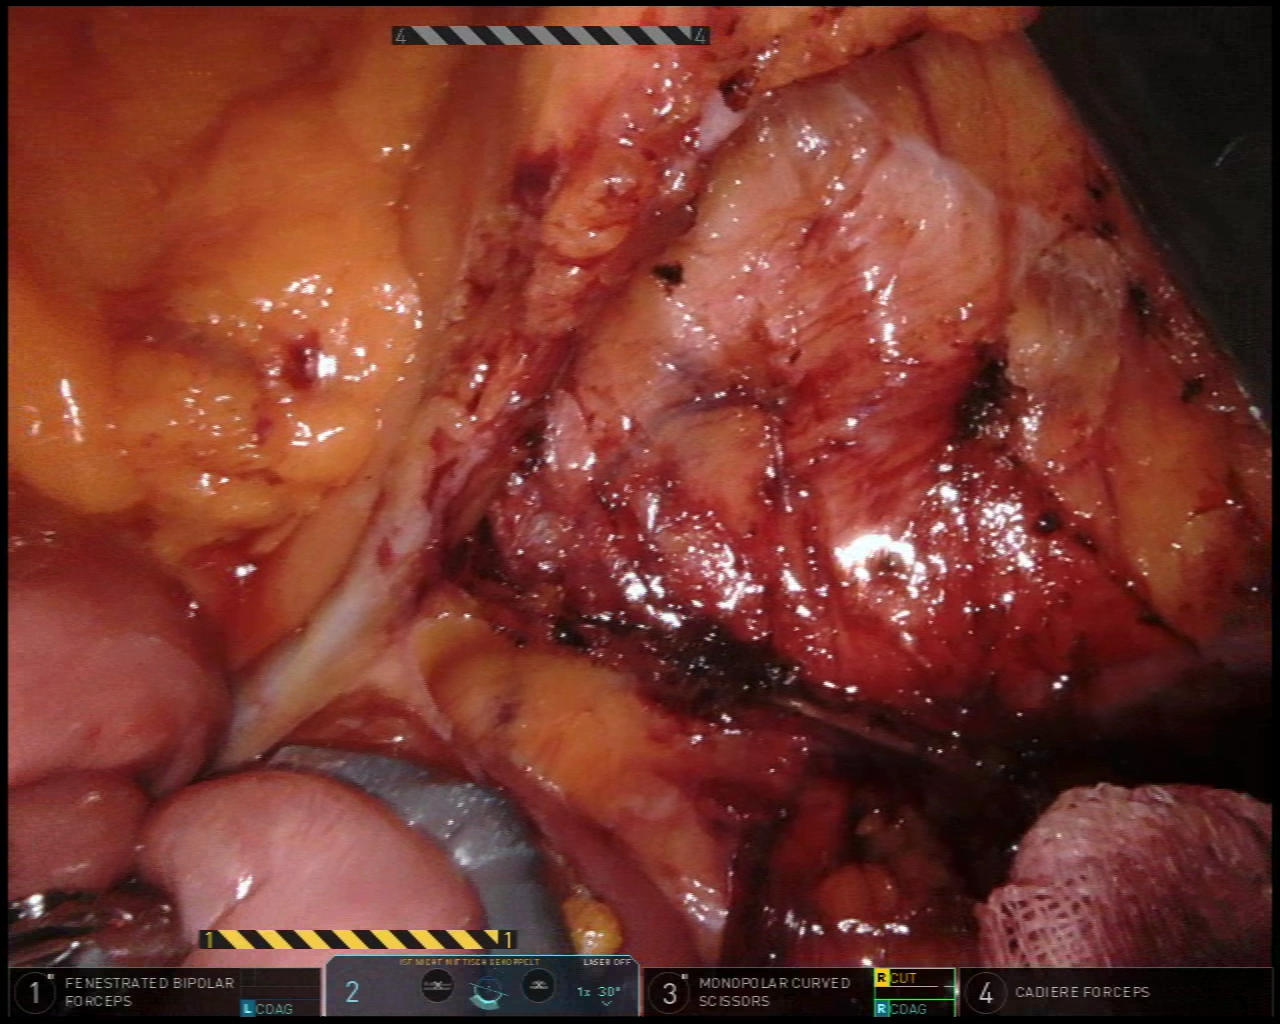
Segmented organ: intestinal_veins
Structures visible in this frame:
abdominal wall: no
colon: no
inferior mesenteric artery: no
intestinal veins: yes
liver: no
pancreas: no
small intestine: yes
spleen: no
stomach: no
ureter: no
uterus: no
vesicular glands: no